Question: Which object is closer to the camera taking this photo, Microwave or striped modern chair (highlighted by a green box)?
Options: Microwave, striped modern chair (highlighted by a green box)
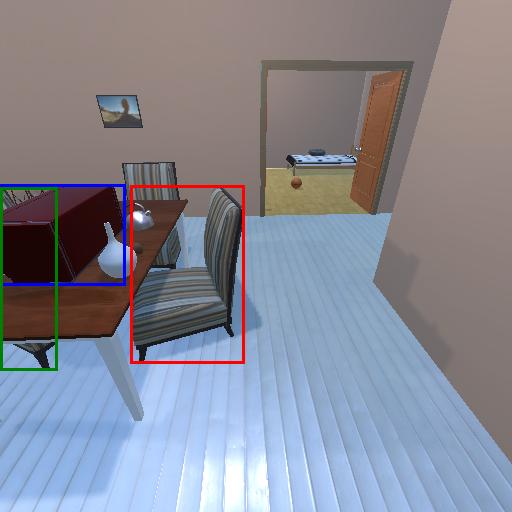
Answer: Microwave